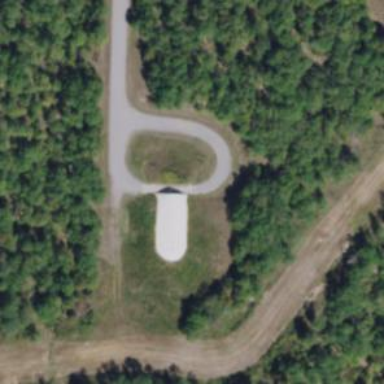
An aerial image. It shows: Military bunker.